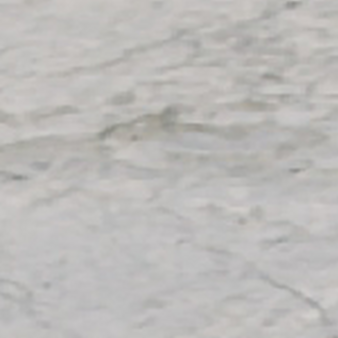
Label: other